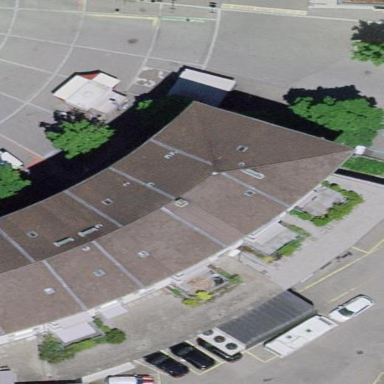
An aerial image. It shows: Part of building.